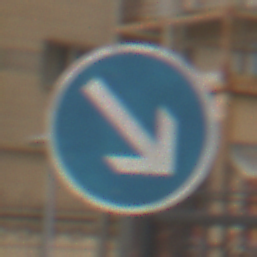
Verkehrszeichen: VorgeschriebeneVorbeifahrtRechts
Umgebung: Outdoor, Urban
Tageszeit: MorningAfternoon
Wetter: Overcast
Licht: Natural
Jahreszeit: NotSpecified
Kontrast: LowContrast